【题型】解答题　【知识点】平面几何　【难度】medium
如图是某地下车库的剖面图, 某综合实践小组将无人机放在坡道起点$A$处, 让无人机飞到点$D$处, $AD$与底板$BR$平行, 测得$AD = 11.6$ 米, 此时在点$D$处又测得坡道$AB$上的点$C$的俯角为$26.6^\circ$. 接着让无人机飞到点$E$处, $DE \perp AD$, $CE$与底板$BR$平行, 测得$DE = 1.8$ 米.

(1)求坡道$AB$的坡度;

(2)已知地面$QA$、地下车库的顶板$FG$都与底板$BR$平行且它们到底板$BR$的距离相等, 无人机从点$A$飞到点$P$处, $AP \perp AD$, 测得$AP = 16.4$ 米, 此时在点$P$处测得点$F$的俯角为$45^\circ$, 在不考虑其他因素的前提下, 有一辆高度为 3 米的货车能否进入该地下车库? 请说明理由.

(参考数据: $\sin26.6^\circ \approx 0.45$, $\cos26.6^\circ \approx 0.89$, $\tan26.6^\circ \approx 0.5$)
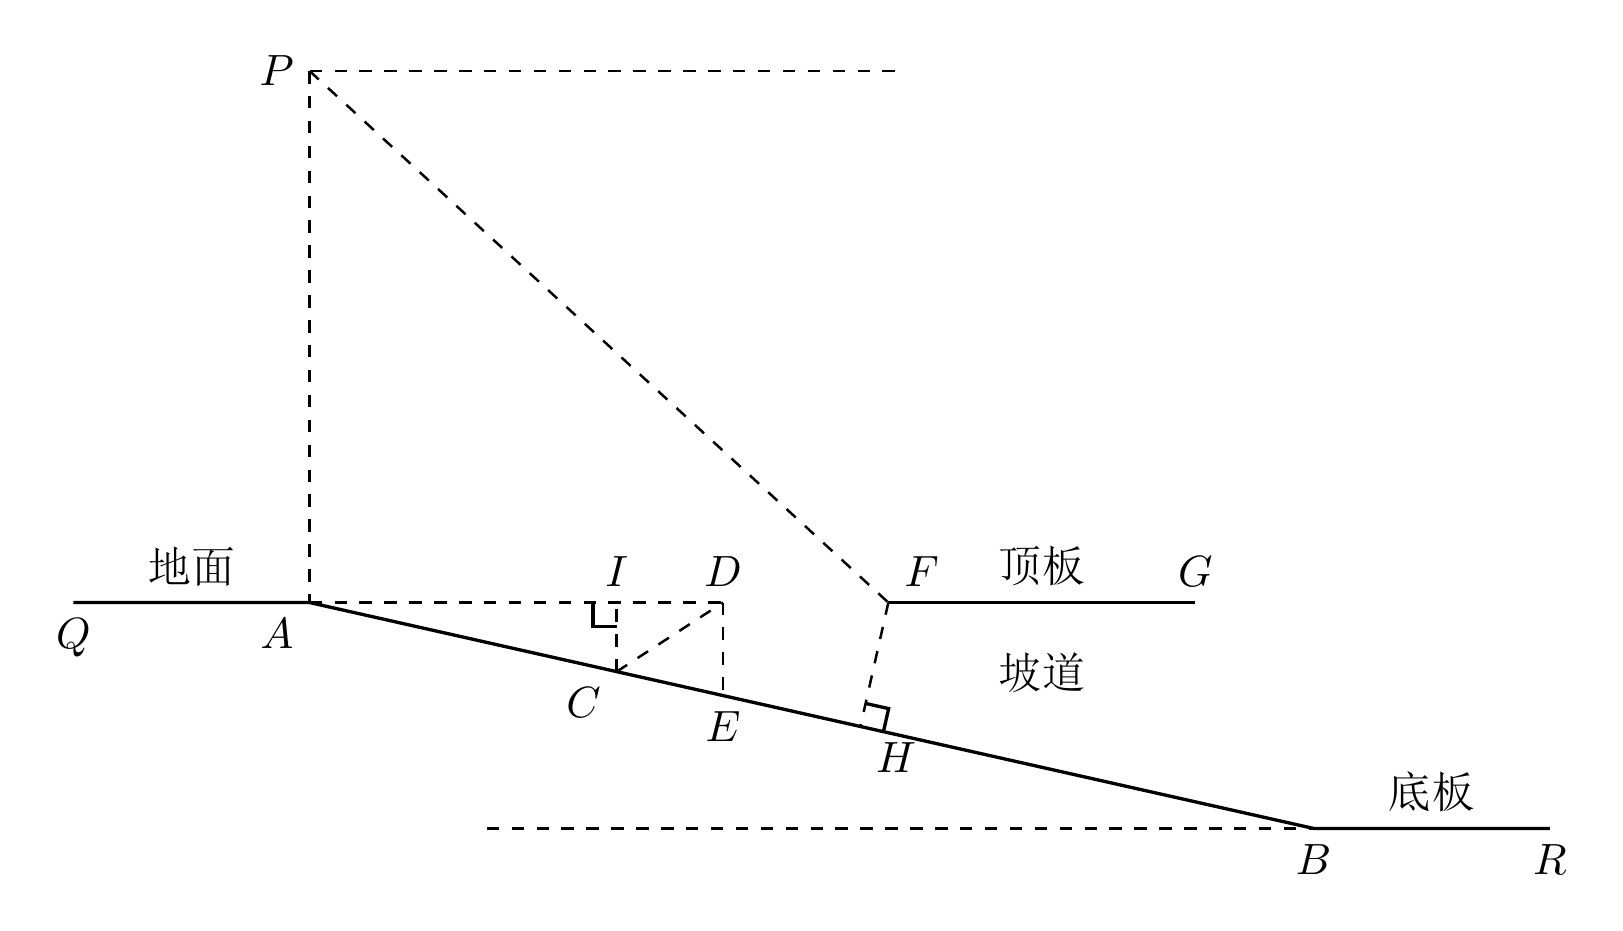
【解答】
【答案】 (1)$i_{AB} = 1:\frac{40}{9}$

(2)该货车能进入该地下车库, 理由见解析

【分析】 本题主要考查了解直角三角形的应用、矩形的判定与性质、勾股定理等知识点, 正确作出辅助线、构造直角三角形是解题的关键.

(1)由题意得: $\angle DCE = 26.6^\circ$, $\angle ADE = \angle E = 90^\circ$, 如图: 过点$C$作$CI \perp AD$于点$I$, 易证四边形$CIDE$是矩形, 则$CE = ID$、$CI = DE = 1.8$ m; 然后在 Rt $\triangle CDE$和 Rt $\triangle AIC$中解直角三角形即可解答;

(2)由题意得: $\angle PFA = 45^\circ$, 再在 Rt $\triangle PAF$中解直角三角形可得$AF = 16.4$ m, 如图: 过点$F$作$FH \perp AB$于点$H$, 根据勾股定理和解直角三角形可得$FH^2 + AH^2 = AF^2$, 设$FH = 9x$, 则$AH = 40x$, 则$(9x)^2 + (40x)^2 = 16.4^2$, 解得$x = \frac{2}{5}$, 进而求得$FH$, 最后与 3 米比较即可解答.

【详解】(1) 解: 由题意得: $\angle DCE = 26.6^\circ$, $\angle ADE = \angle E = 90^\circ$

如图: 过点$C$作$CI \perp AD$于点$I$,

$\because \angle CID = 90^\circ$

$\therefore$四边形$CIDE$是矩形.

$\therefore CE = ID$, $CI = DE = 1.8$ m

在 Rt $\triangle CDE$中, $\angle E = 90^\circ$, $DE = 1.8$ m

$\therefore \tan\angle DCE = \frac{DE}{CE} = 0.5$ 解得: $CE = ID = 3.6$ m.

$\therefore AI = 8$ m

在 Rt $\triangle AIC$中, $\angle AIC = 90^\circ$,

$\therefore \tan\angle CAD = \frac{IC}{AI} = \frac{1.8}{8} = \frac{9}{40}$,

$\therefore i_{AB} = 1:\frac{40}{9}$.

(2)解: 由题意得: $\angle PFA = 45^\circ$

在 Rt $\triangle PAF$中, $\angle PAF = 90^\circ$, $PA = 16.4$ m, $\tan\angle PFA = \frac{PA}{AF} = 1$,

$\therefore AF = 16.4$ m,

如图: 过点$F$作$FH \perp AB$于点$H$,

在 Rt $\triangle AHF$中, $\angle AHF = 90^\circ$, $\tan\angle FAH = \frac{FH}{AH} = \frac{9}{40}$, $FH^2 + AH^2 = AF^2$,

设$FH = 9x$, 则$AH = 40x$,